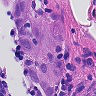
Metastatic tissue present: yes